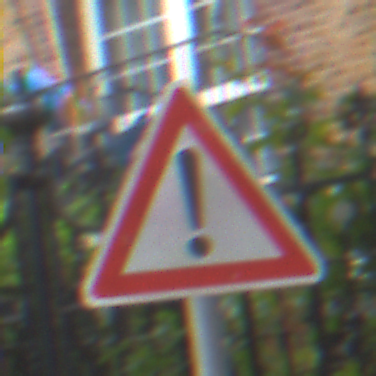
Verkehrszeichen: Gefahrenstelle
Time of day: MorningAfternoon
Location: Outdoor (Urban)
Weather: Overcast
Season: NotSpecified
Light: Natural